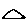
Label: triangle